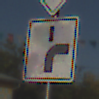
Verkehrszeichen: VerlaufVorfahrtsstrasse8
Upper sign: Vorfahrtsstrasse
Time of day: MorningAfternoon
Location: Outdoor (Special)
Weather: PartlyCloudy
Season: NotSpecified
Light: Natural